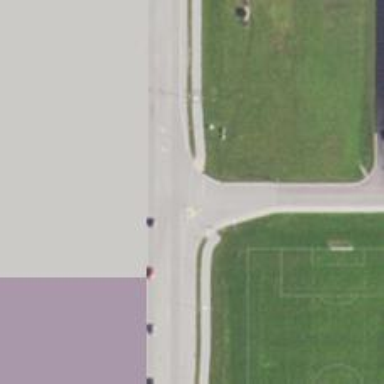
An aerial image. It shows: Marked crossing on asphalt path.